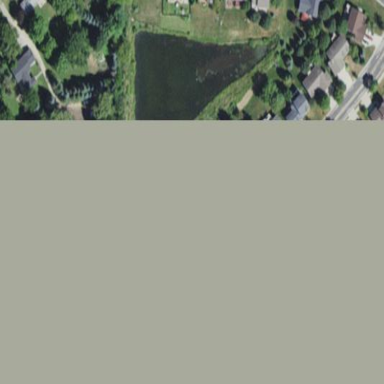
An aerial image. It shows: Pond with natural water.